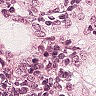
Metastatic tissue present: yes